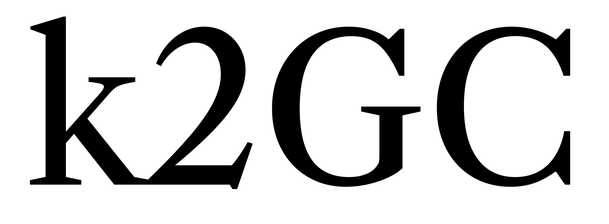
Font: LibreCaslonText_Regular